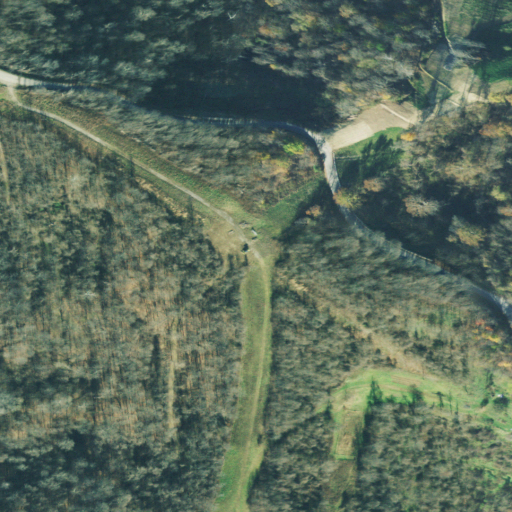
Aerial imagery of ridge(s) in Ohio named Cane Ridge containing deciduous forest, shrub, open development, pasture, mixed forest, and grassland